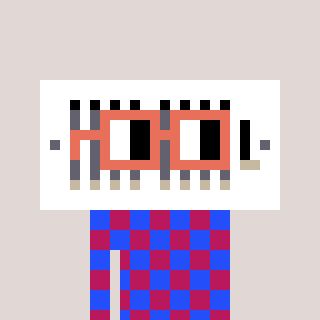
a pixel art character with square orange glasses, a vent-shaped head and a darkpink-colored body on a warm background